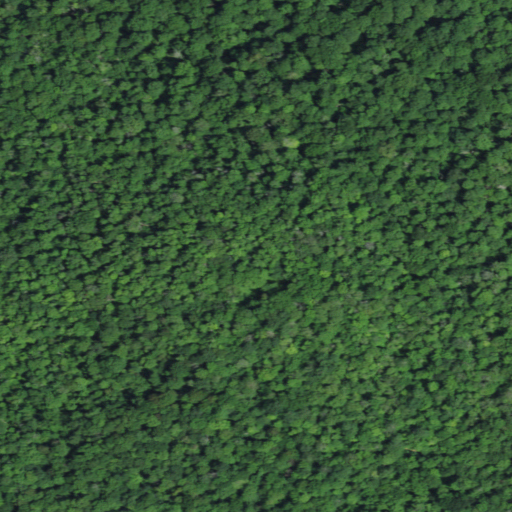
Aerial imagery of mountain in New York named Hurd Hill containing only deciduous forest